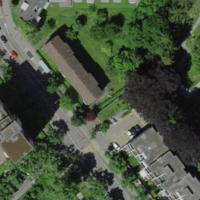
EUNIS habitat code: 55
Species observed at this site:
Sphaerophoria scripta